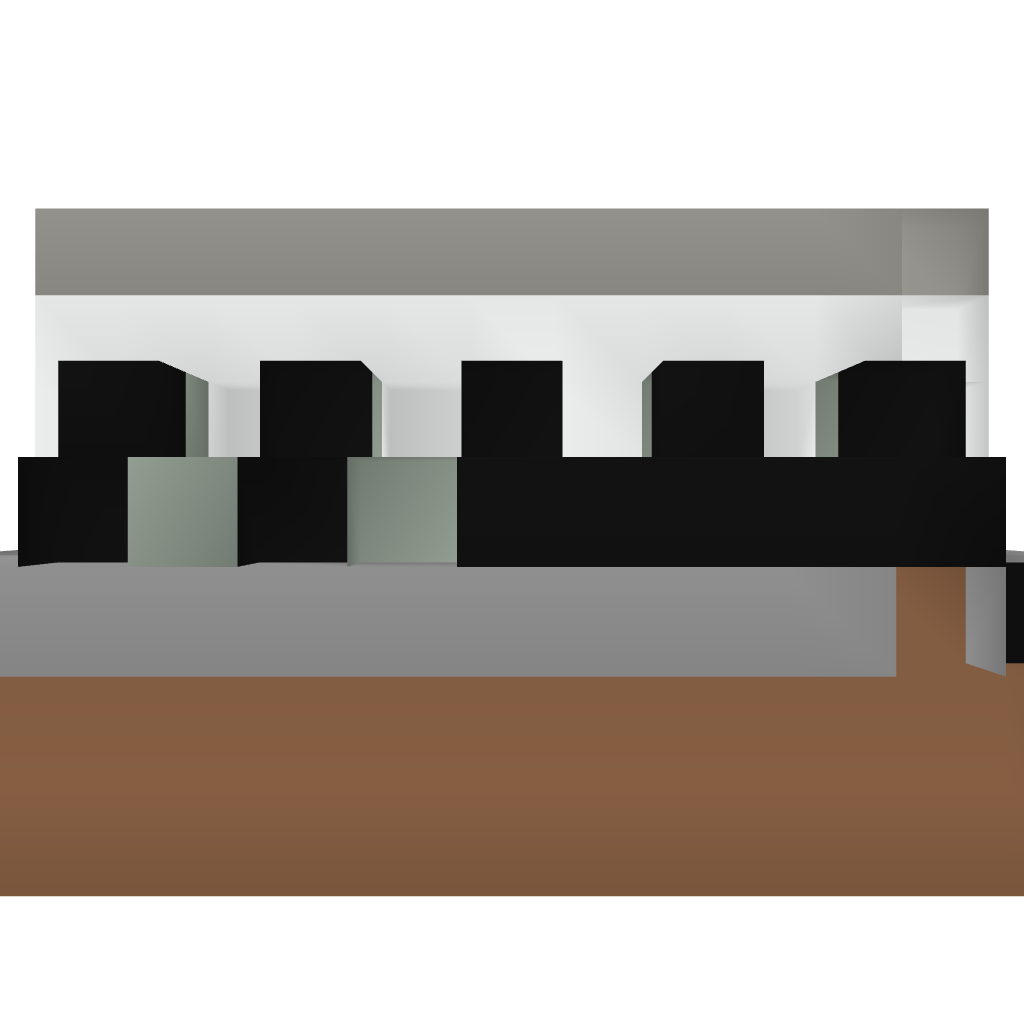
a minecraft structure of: Redstone Firing Range